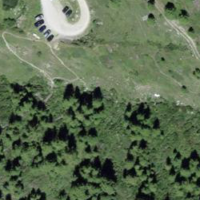
EUNIS habitat code: 44
Species observed at this site:
Parnassia palustris